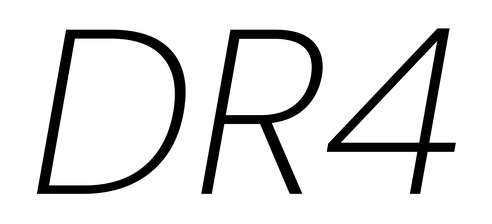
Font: Poppins-ExtraLightItalic